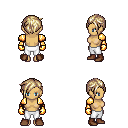
a pixel art fantasy rpg character, female body template, human, tanned skin, gold arm armor, white pants, white blonde pixie cut hairstyle, gold gloves, brown shoes, four views (front, back, left, right), 2x2 character sprite sheet, small pixel art, hard edges, no anti-aliasing